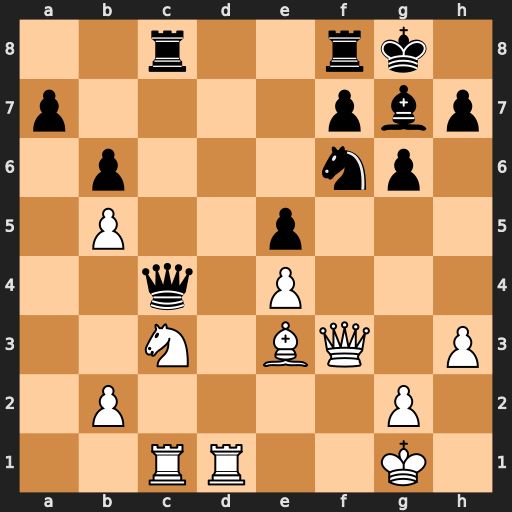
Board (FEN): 2r2rk1/p4pbp/1p3np1/1P2p3/2q1P3/2N1BQ1P/1P4P1/2RR2K1
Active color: w
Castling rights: -
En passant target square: -
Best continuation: Nd5 Nxd5 Rxc4 Nxe3 Rxc8